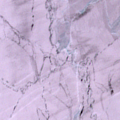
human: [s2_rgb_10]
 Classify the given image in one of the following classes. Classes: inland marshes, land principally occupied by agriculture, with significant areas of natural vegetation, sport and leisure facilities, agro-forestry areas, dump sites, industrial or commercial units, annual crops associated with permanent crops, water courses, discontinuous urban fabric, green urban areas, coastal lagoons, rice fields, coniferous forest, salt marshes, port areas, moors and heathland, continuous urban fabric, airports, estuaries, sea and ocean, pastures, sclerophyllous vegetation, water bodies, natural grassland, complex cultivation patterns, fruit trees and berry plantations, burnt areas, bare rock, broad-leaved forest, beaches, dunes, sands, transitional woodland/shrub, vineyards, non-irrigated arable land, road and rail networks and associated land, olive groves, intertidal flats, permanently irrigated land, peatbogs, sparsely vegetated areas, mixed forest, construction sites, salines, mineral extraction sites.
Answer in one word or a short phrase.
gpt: sea and ocean